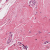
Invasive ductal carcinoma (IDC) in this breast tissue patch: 0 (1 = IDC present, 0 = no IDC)